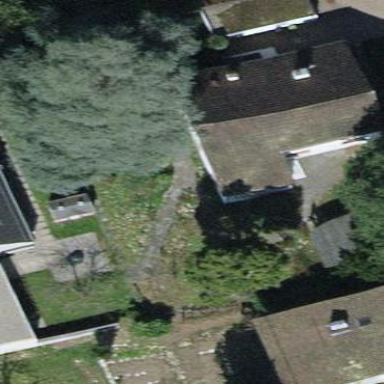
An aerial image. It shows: Detached building with tile roof.